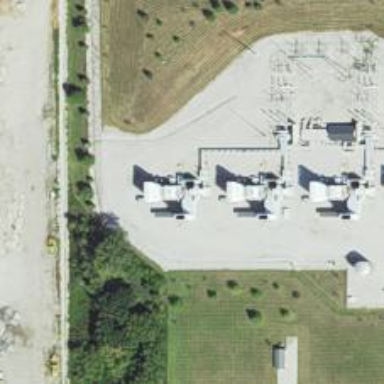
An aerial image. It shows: Gas turbine generator powered by gas.